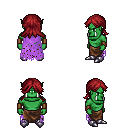
a pixel art fantasy rpg character, male body template, orc, green skin, maroon tattered cape, robe skirt, brunette loose hair, leather bracers, metal boots, four views (front, back, left, right), 2x2 character sprite sheet, small pixel art, hard edges, no anti-aliasing